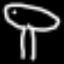
Label: mushroom